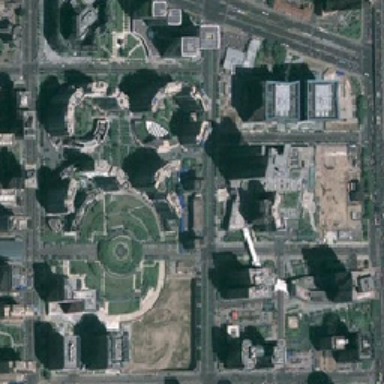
On the ground have a lot of green circular flower bed .